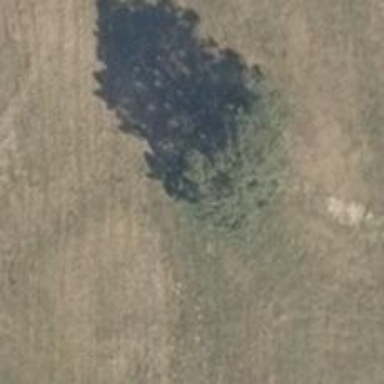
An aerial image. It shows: Evergreen tree with needle-leaved leaves.